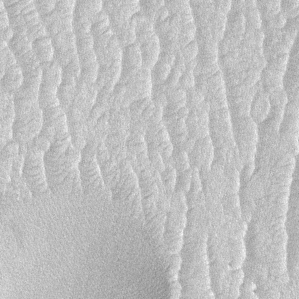
Label: frost